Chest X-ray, PA view. Patient: 42 years old, sex F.
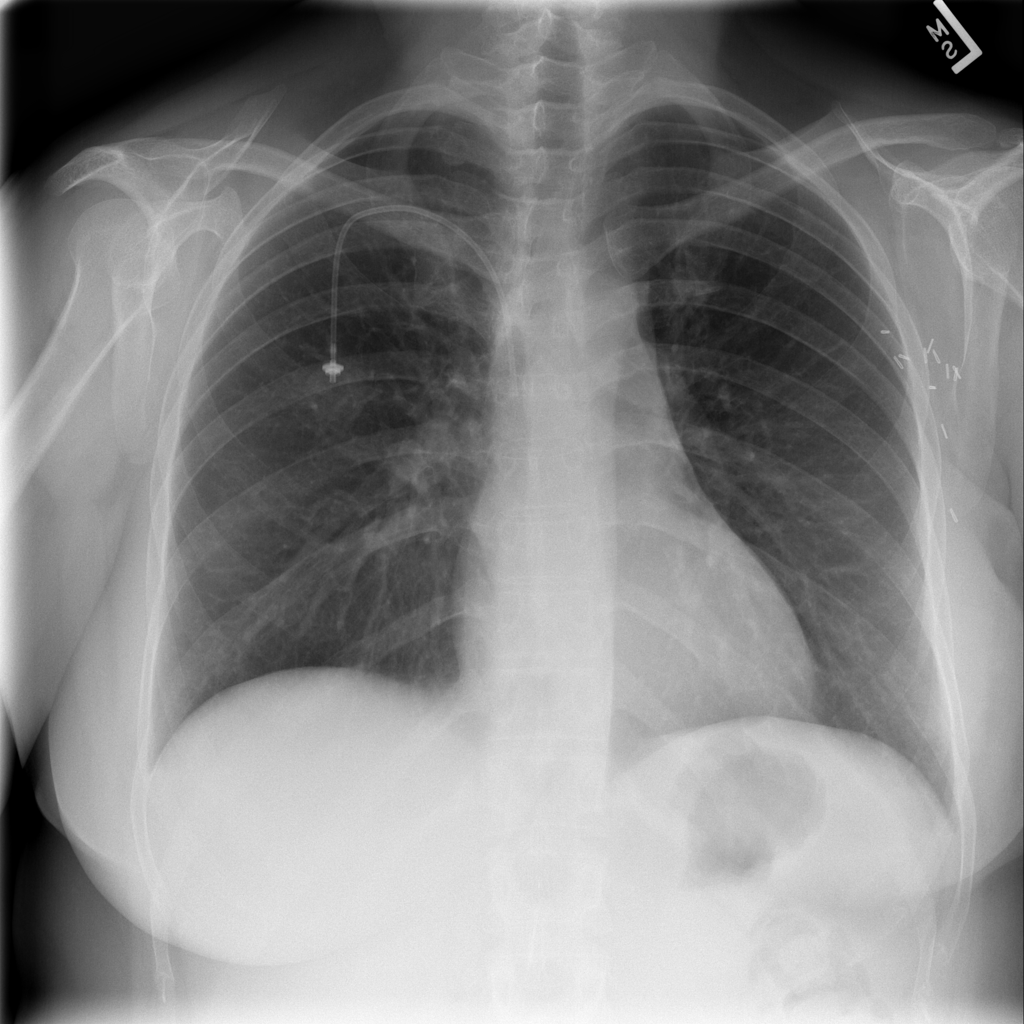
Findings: No Finding